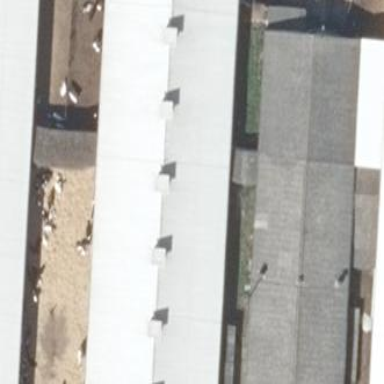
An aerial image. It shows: Gabled grey roof on farm auxiliary building. The roof is oriented along the length of the structure.